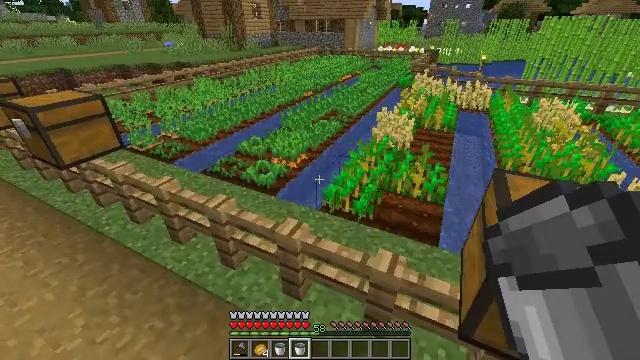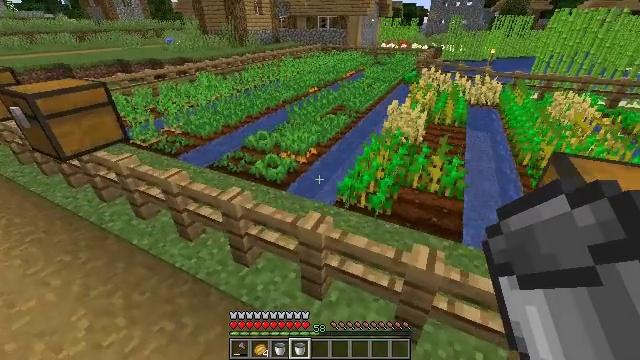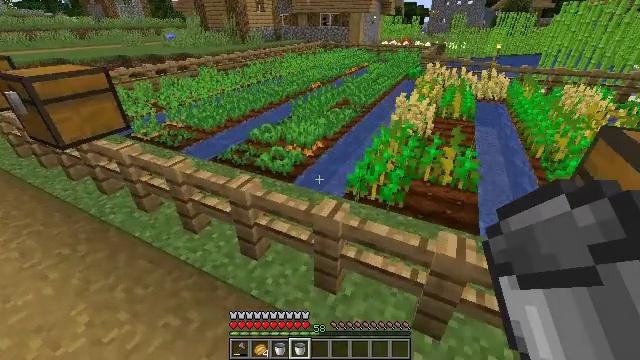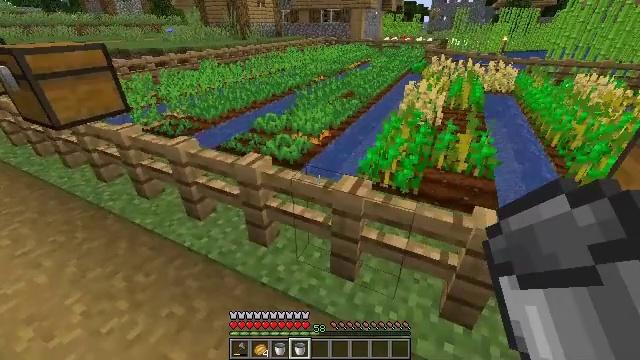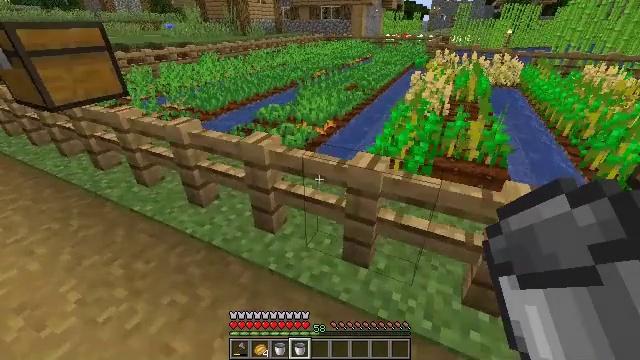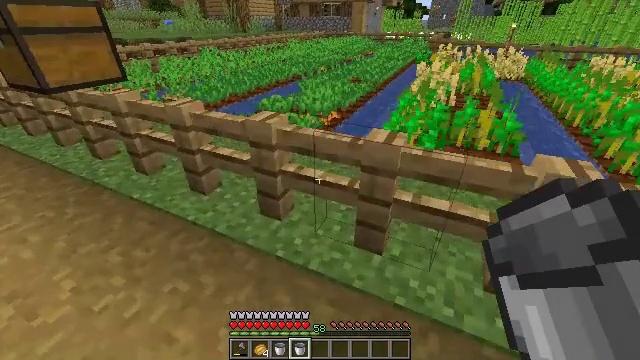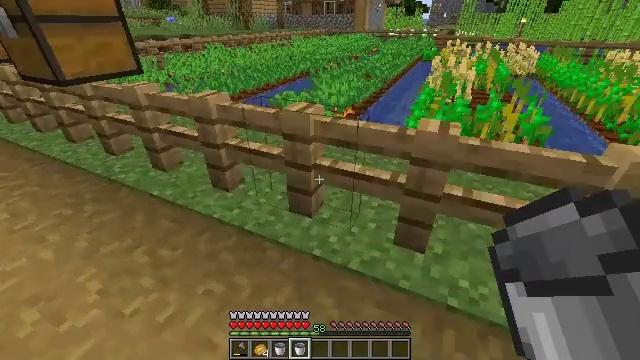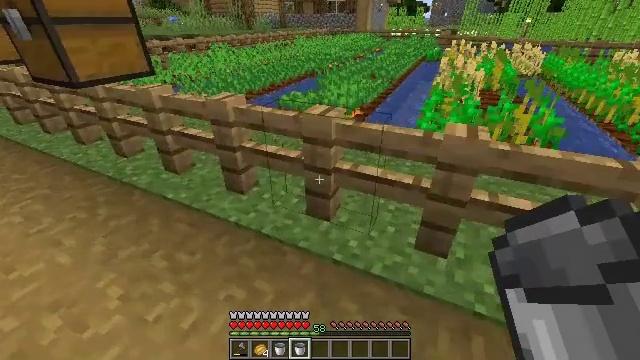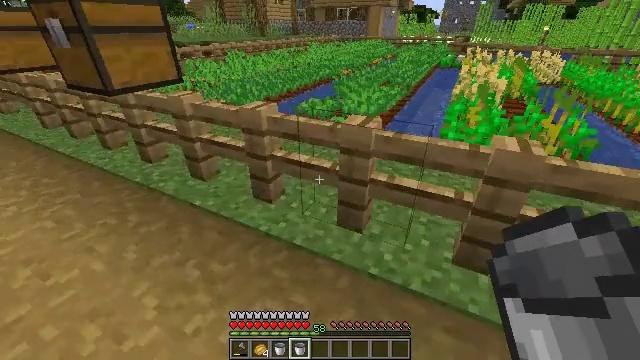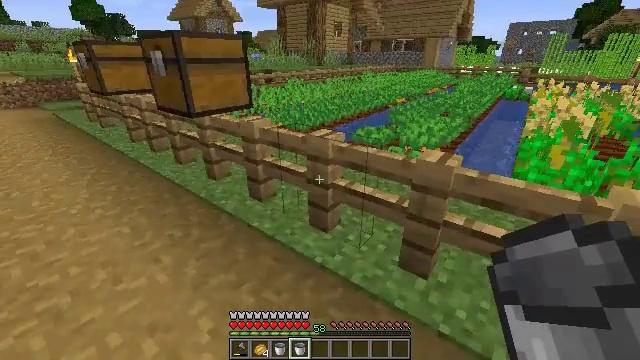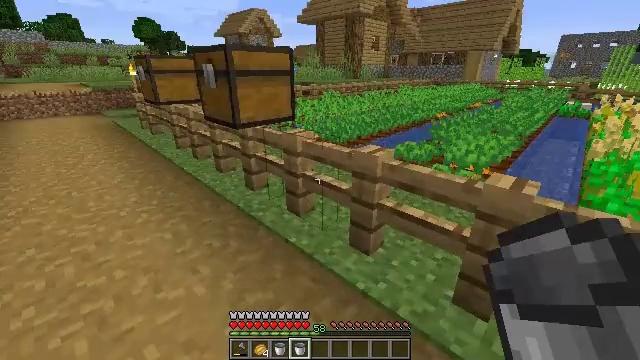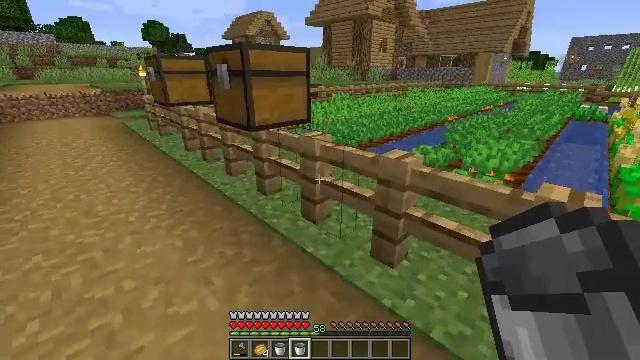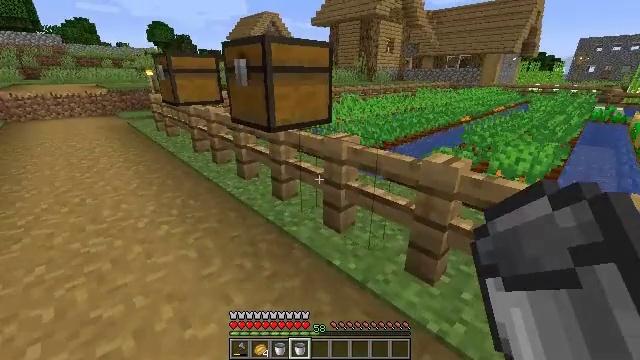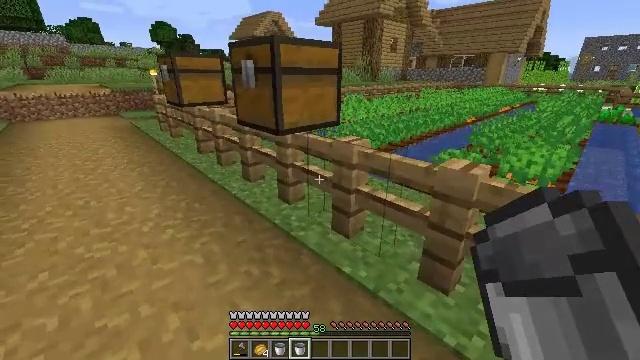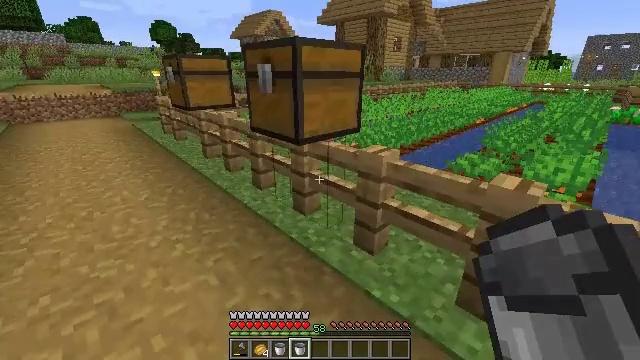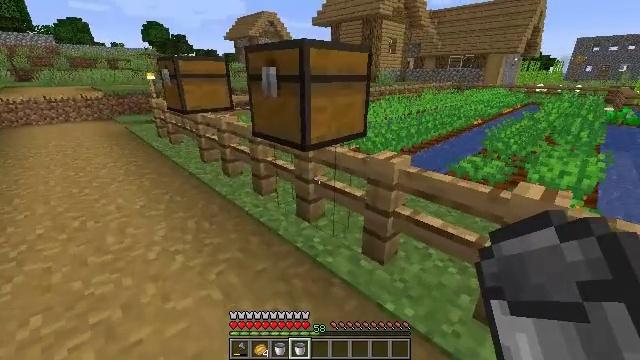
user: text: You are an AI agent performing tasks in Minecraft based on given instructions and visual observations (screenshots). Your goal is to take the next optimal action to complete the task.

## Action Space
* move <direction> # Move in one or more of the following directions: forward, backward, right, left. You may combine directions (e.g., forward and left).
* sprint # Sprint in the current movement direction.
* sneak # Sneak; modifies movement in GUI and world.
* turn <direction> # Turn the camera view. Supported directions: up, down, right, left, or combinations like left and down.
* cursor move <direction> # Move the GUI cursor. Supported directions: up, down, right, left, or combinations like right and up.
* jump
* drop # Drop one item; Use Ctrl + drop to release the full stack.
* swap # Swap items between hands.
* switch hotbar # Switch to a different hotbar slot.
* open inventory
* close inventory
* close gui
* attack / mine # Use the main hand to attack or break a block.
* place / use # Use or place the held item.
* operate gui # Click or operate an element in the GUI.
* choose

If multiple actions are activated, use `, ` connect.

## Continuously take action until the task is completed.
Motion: motion action
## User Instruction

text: Transform a pumpkin into pumpkin seeds via crafting.
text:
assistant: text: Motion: move left
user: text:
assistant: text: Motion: move left
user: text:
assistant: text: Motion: move left
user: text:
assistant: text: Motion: move left
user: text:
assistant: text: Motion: move left
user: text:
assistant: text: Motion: move left
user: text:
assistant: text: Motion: move left
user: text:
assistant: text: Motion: move forward and move left, turn left and up
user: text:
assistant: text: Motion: move forward and move left, turn left and up
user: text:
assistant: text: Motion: move forward and move left, turn left and up
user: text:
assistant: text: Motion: move forward and move left, turn left
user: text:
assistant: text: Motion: move forward and move left
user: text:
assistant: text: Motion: move forward and move left
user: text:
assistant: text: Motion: move forward and move left
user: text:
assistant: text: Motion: move forward and move left, turn right
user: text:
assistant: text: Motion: move forward and move left, turn right
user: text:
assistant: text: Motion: move forward and move left, turn right
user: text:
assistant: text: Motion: move forward and move left
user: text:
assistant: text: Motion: move forward and move left, turn left
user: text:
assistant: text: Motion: move forward and move left, turn left
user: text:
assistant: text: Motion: move forward and move left, turn left and up
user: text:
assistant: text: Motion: move forward and move left, turn left and up
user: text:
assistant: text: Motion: move forward and move left, turn left and up
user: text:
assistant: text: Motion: move forward and move left
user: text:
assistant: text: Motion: move forward and move left
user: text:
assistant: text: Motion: move forward and move left
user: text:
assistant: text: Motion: move forward and move left
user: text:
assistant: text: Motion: move forward
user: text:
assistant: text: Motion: move forward
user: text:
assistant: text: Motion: move forward